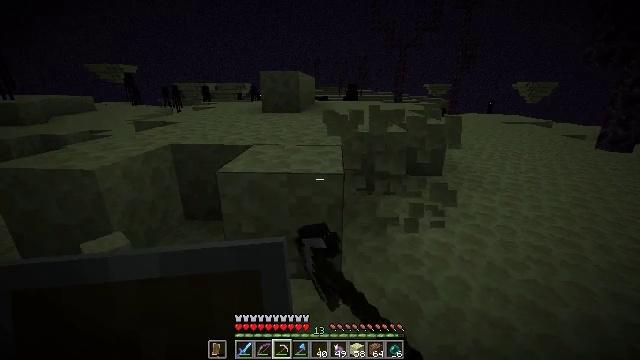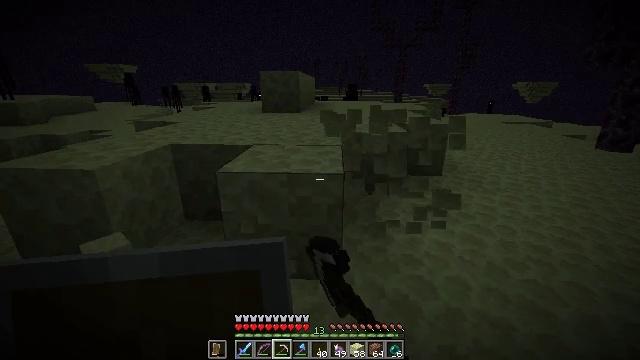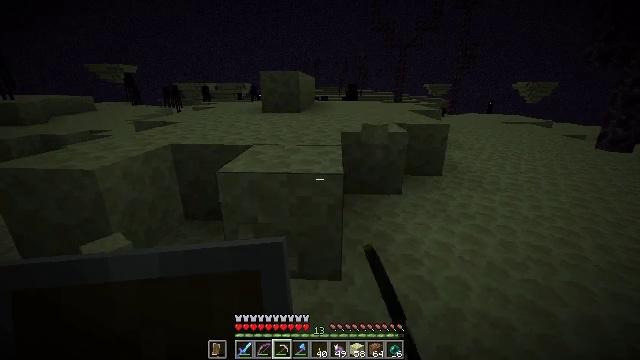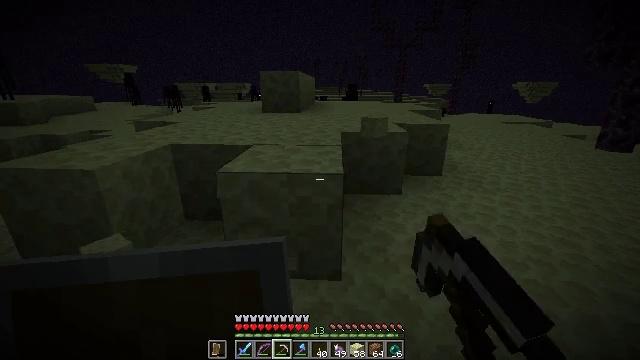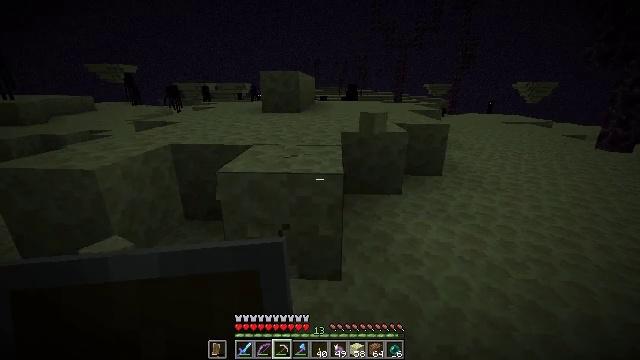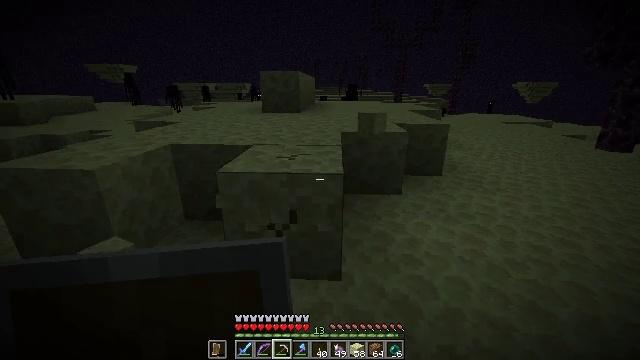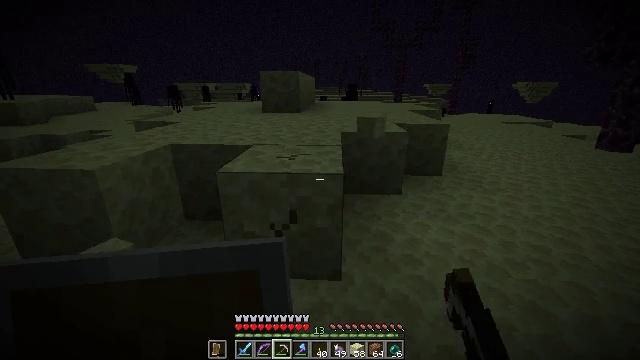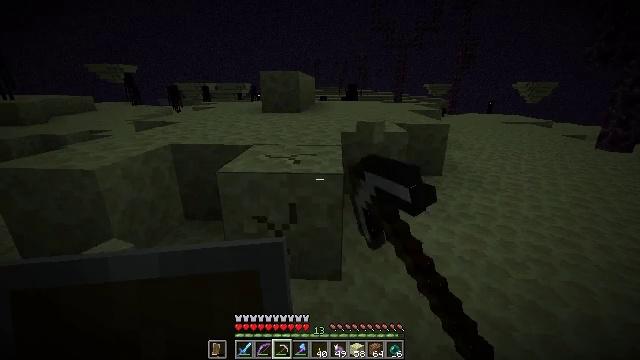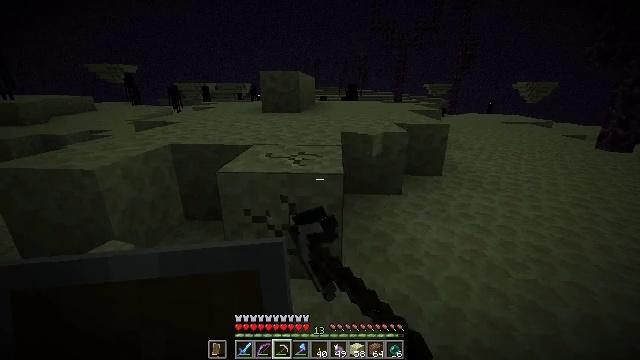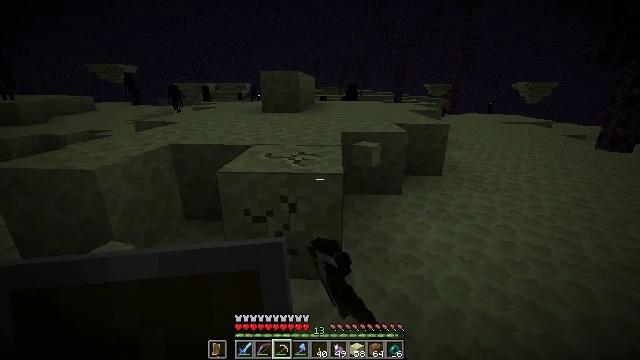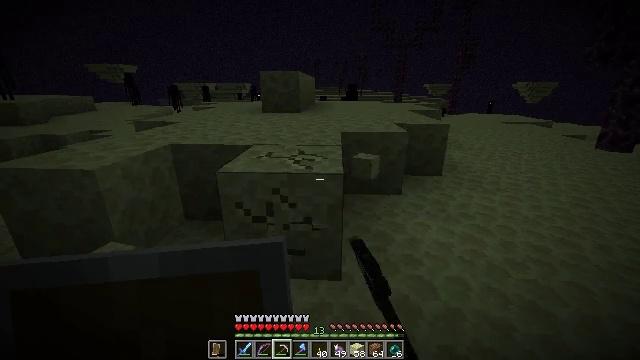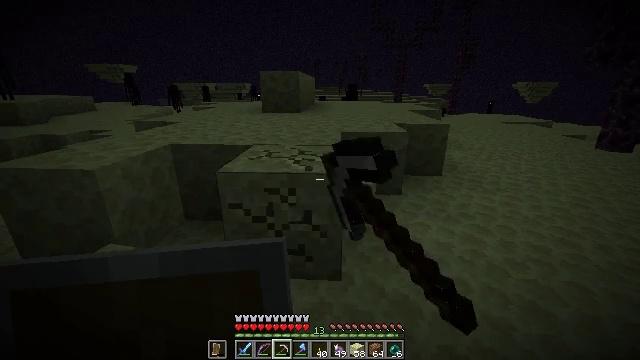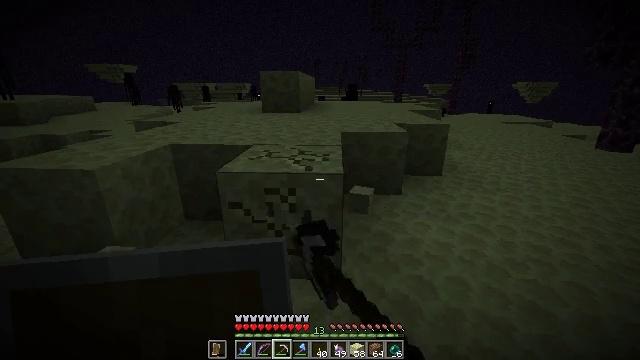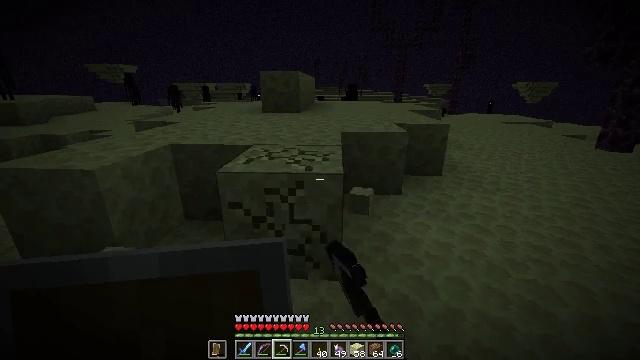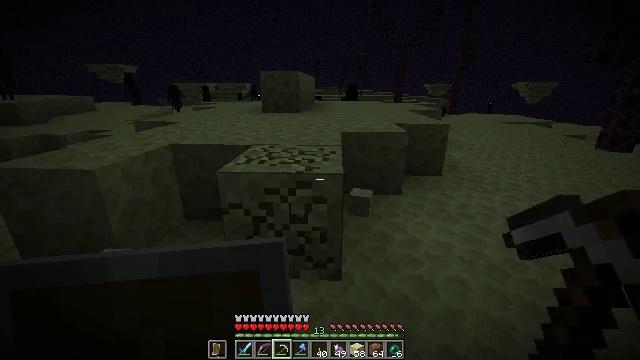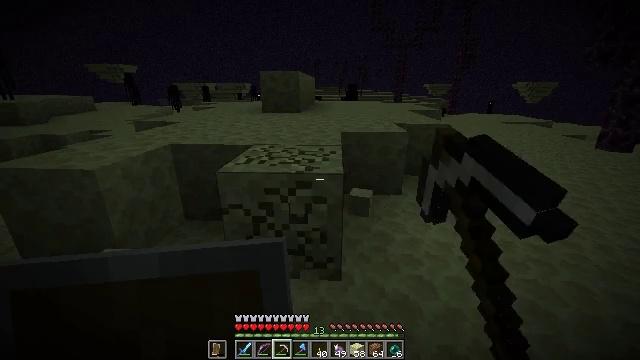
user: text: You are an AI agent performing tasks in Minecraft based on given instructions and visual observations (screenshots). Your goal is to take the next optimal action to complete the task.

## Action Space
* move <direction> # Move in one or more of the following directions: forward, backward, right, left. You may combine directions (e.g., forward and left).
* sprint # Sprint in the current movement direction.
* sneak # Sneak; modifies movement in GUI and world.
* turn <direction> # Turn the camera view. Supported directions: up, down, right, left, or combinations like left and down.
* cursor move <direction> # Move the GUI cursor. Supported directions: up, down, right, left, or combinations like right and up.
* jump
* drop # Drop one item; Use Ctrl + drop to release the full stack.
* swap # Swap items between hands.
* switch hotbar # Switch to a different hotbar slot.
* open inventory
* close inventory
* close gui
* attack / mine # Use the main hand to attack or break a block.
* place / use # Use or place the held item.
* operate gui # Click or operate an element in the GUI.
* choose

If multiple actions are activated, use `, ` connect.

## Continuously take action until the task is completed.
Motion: motion action
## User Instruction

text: Gather end stone from the End.
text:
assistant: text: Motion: attack / mine
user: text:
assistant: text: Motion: attack / mine
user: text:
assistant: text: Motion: attack / mine
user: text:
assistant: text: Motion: attack / mine
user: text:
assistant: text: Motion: attack / mine
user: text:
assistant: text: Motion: attack / mine
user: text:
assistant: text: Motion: attack / mine
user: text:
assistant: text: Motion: attack / mine
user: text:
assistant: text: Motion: attack / mine
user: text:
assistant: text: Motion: attack / mine
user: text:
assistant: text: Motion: attack / mine
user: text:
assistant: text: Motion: attack / mine
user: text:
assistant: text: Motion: attack / mine
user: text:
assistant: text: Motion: attack / mine
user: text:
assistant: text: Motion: attack / mine
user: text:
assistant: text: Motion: attack / mine
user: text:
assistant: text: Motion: move forward, attack / mine
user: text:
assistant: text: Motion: move forward, attack / mine
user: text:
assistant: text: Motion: move forward and move right, attack / mine
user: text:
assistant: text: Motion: move forward and move right, turn left, attack / mine
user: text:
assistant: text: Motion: move forward and move right, turn left and down, attack / mine
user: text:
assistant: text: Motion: move forward and move right, turn left, attack / mine
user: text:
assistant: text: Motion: move forward and move right, attack / mine
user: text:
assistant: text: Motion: move forward, attack / mine
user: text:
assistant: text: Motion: turn up, attack / mine
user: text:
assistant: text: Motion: turn right, attack / mine
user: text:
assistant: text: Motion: turn left, attack / mine
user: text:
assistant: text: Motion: turn left, attack / mine
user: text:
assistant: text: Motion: turn left, attack / mine
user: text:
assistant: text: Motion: turn left, attack / mine